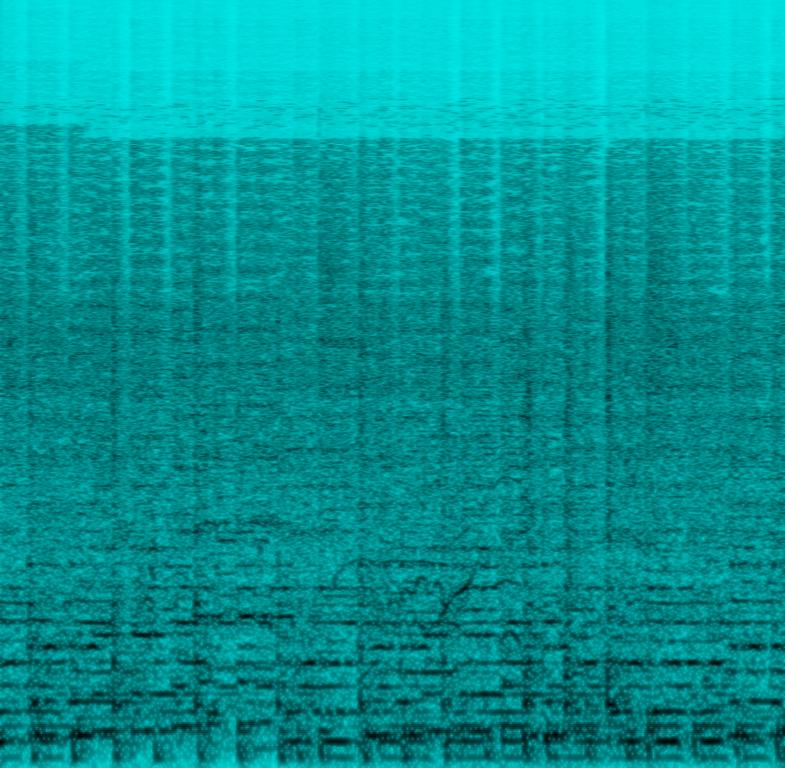
The drum is playing a four on the floor groove with little fill-ins on the snare crash. A synthesizer is playing a 2000s pad sounding lead melody. The distorted e-guitar that is playing underlining the melody with some long sounding chords. This song may be played at an event to animate and pump up the people.